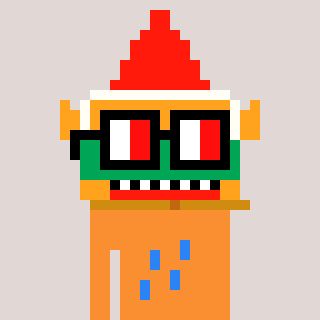
a pixel art character with square glasses with black frames and red eyes, a gnome-shaped head and a orange-colored body on a warm background